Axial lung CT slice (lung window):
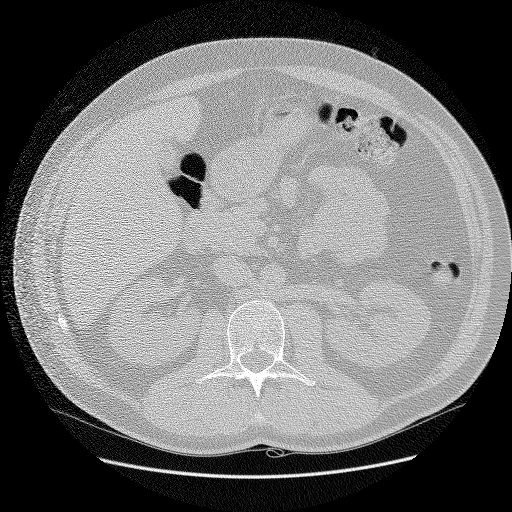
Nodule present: no